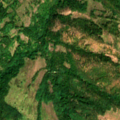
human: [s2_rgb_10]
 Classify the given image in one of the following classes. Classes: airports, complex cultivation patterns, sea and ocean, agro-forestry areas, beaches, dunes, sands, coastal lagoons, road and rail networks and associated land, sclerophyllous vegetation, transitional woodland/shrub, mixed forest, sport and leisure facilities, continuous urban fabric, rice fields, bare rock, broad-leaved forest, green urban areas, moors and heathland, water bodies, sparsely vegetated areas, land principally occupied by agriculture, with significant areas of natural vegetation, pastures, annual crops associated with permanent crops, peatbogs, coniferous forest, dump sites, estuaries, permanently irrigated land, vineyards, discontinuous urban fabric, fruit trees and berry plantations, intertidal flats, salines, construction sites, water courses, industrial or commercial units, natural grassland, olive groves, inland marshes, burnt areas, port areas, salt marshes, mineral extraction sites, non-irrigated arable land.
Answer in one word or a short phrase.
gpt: non-irrigated arable land, pastures, land principally occupied by agriculture, with significant areas of natural vegetation, broad-leaved forest, transitional woodland/shrub